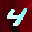
Label: 4